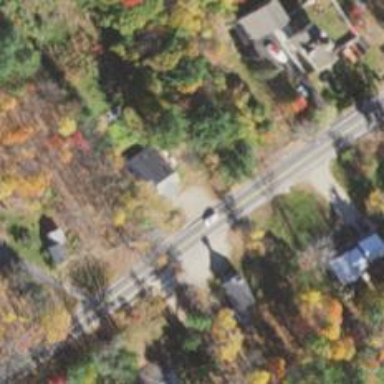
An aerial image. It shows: Driveway.